Field crop: maize
Growth stage: 1
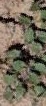
Species: convolvulus